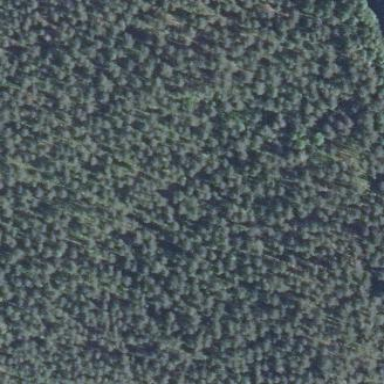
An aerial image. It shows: Needle-leaved woodland.